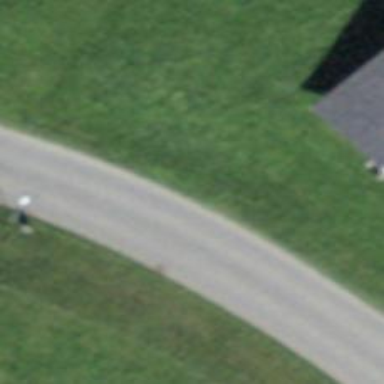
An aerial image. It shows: Unclassified road with asphalt surface.